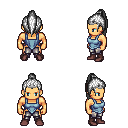
a pixel art fantasy rpg character, male body template, human, tanned skin, blue vest, metal pants, white long topknot hairstyle, silver tiara, maroon shoes, four views (front, back, left, right), 2x2 character sprite sheet, small pixel art, hard edges, no anti-aliasing